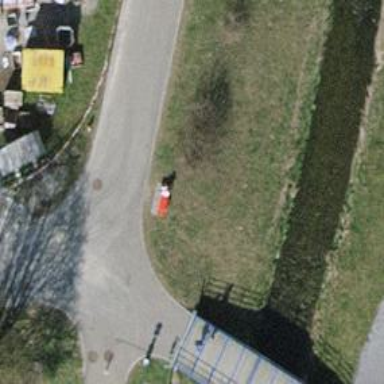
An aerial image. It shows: Red bench.